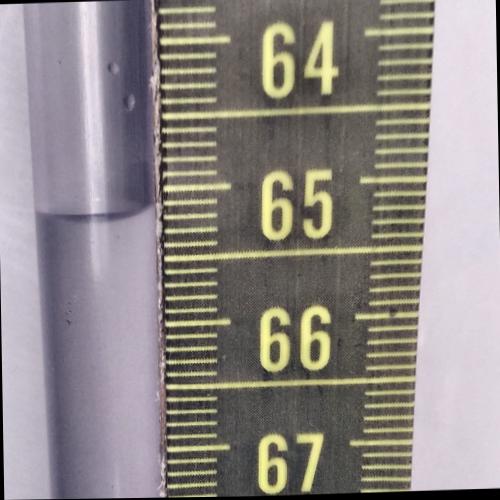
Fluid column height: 65.1 cm